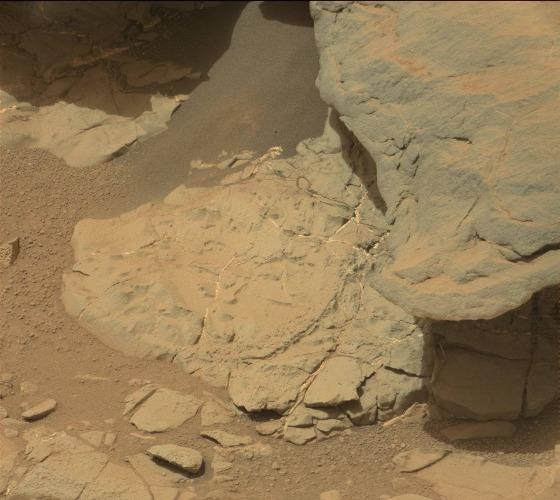
Terrain classes present: Bedrock, Gravel / Sand / Soil, Rock, Shadow